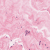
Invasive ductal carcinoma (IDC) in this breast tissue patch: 0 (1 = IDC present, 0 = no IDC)